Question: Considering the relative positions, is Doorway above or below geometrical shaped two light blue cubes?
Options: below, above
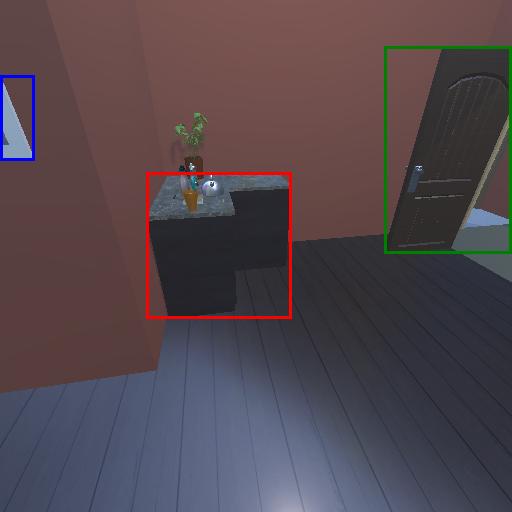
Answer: below